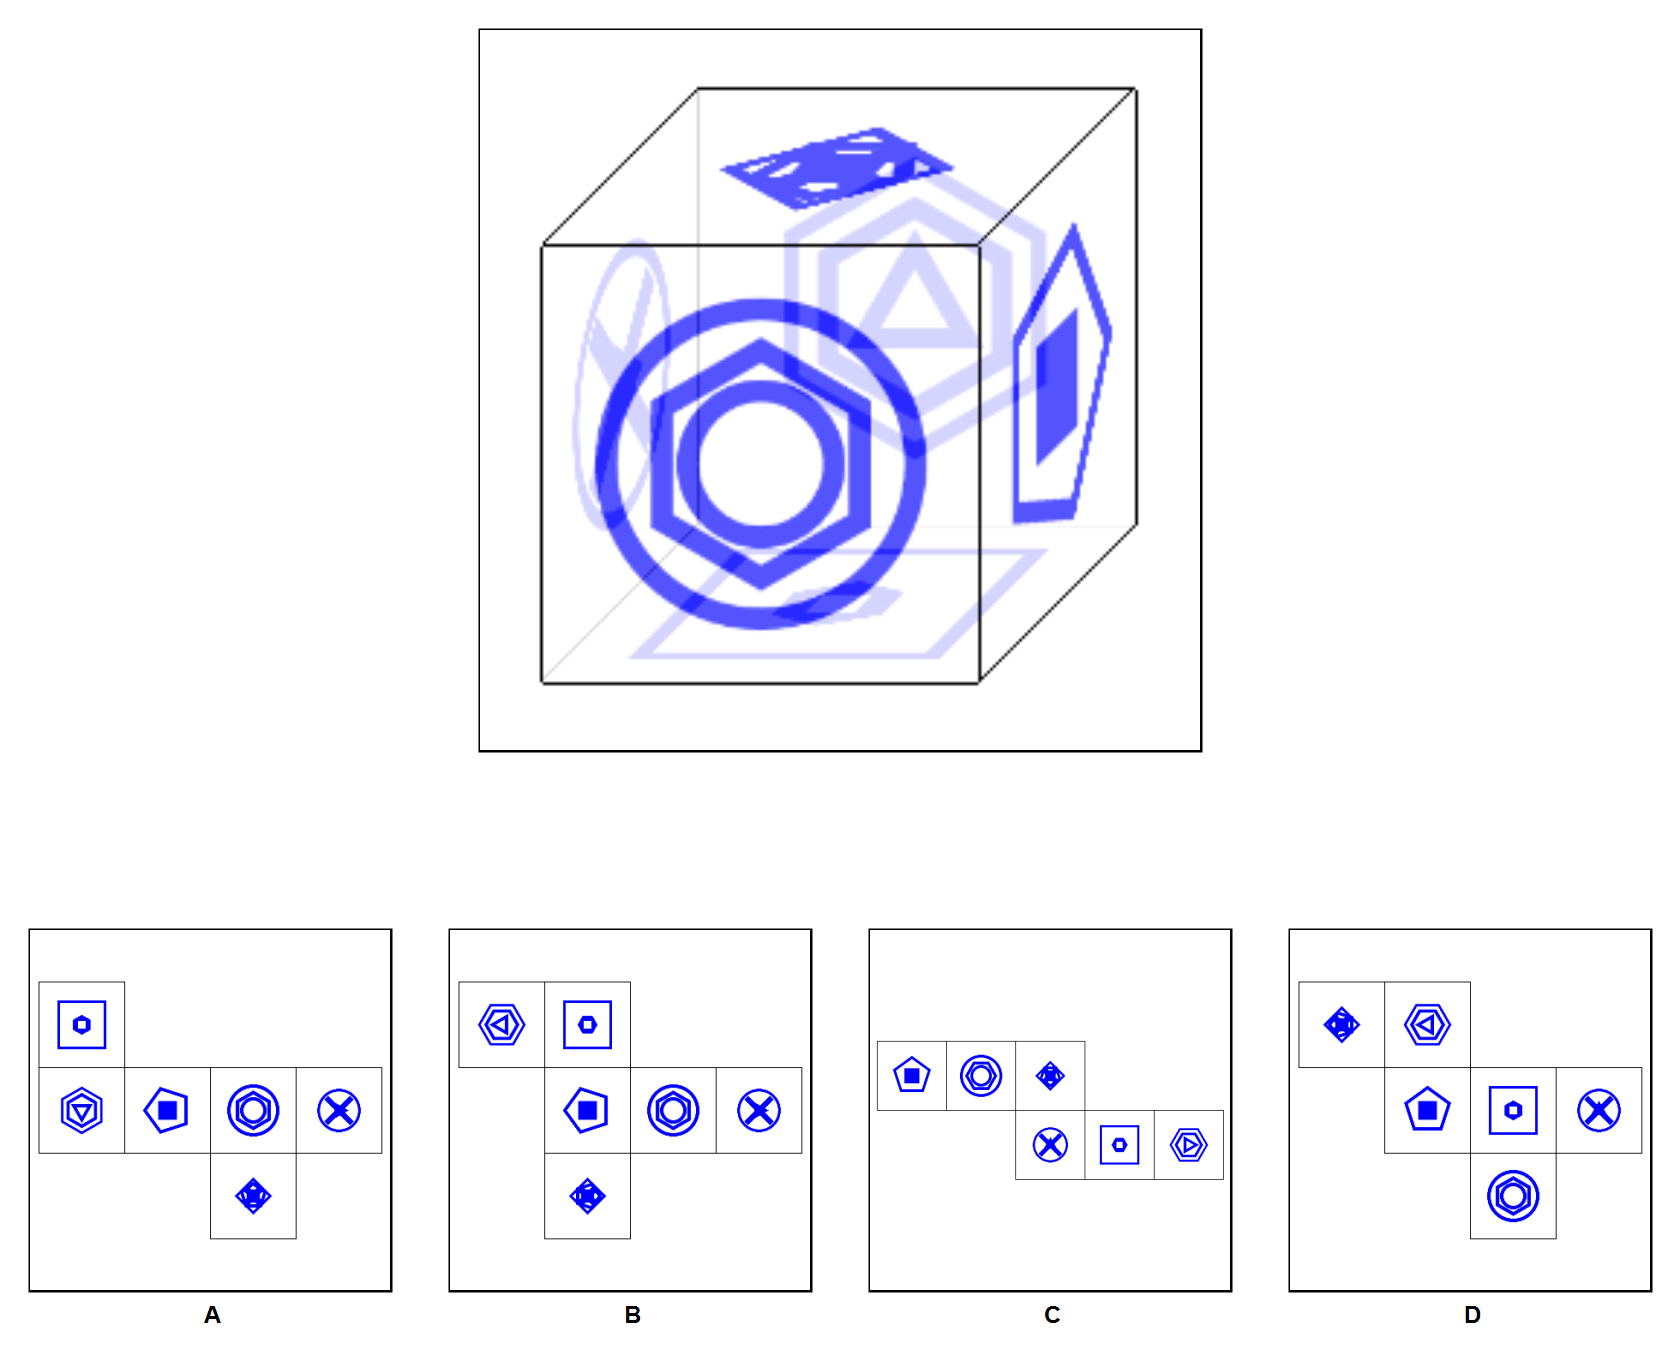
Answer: C